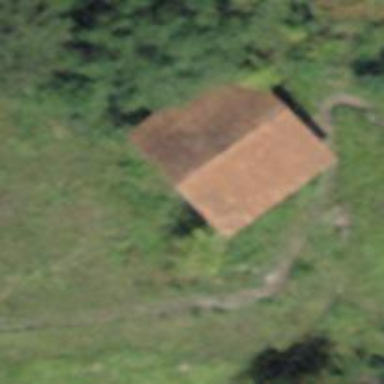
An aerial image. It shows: Rural barn.